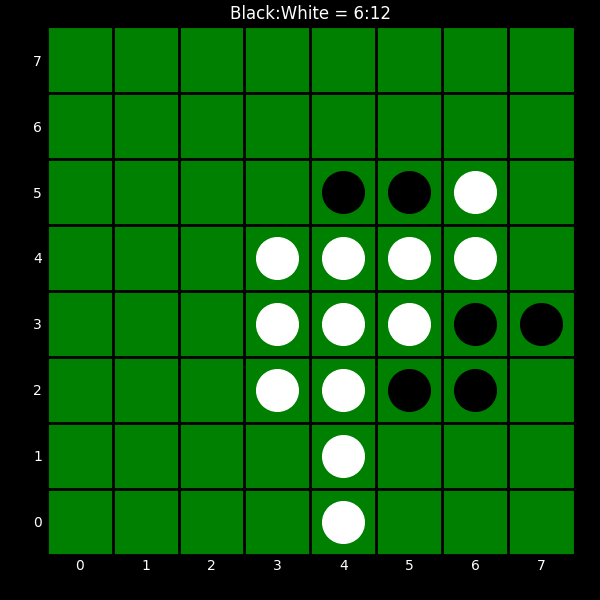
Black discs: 6
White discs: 12